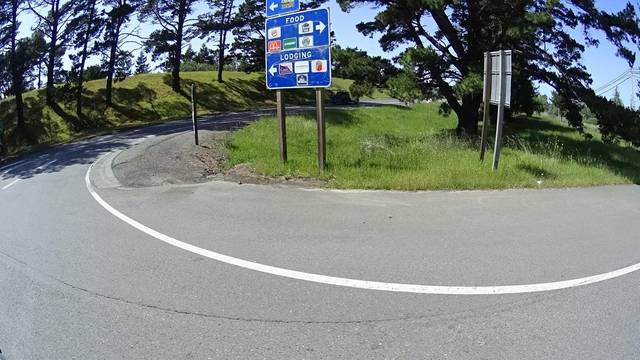
Region: United States
Coordinates: 40.575, -124.148